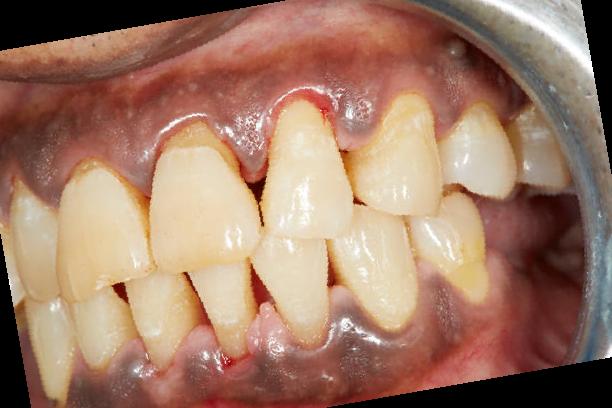
Condition: Gingivitis